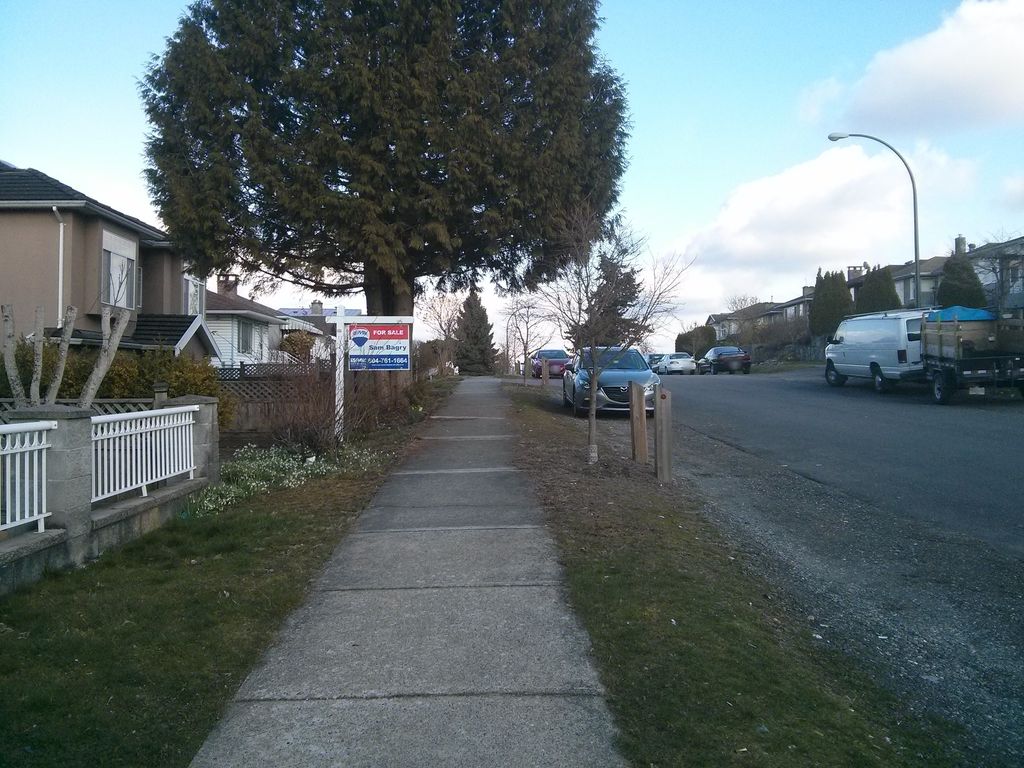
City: vancouver